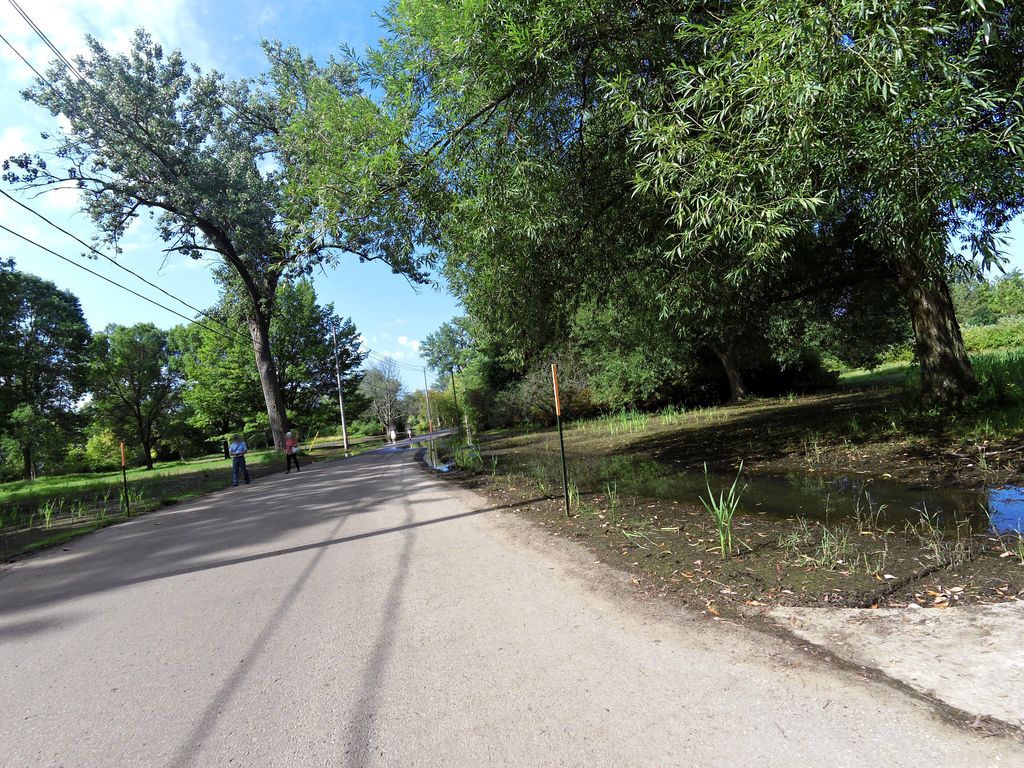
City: toronto